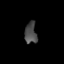
Tissue: lung
Cell type: Epithelial cells
Senescence score: 0.2186
Nuclear area (px): 256
Mean DAPI intensity: 74.555